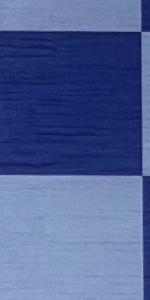
Label: Empty